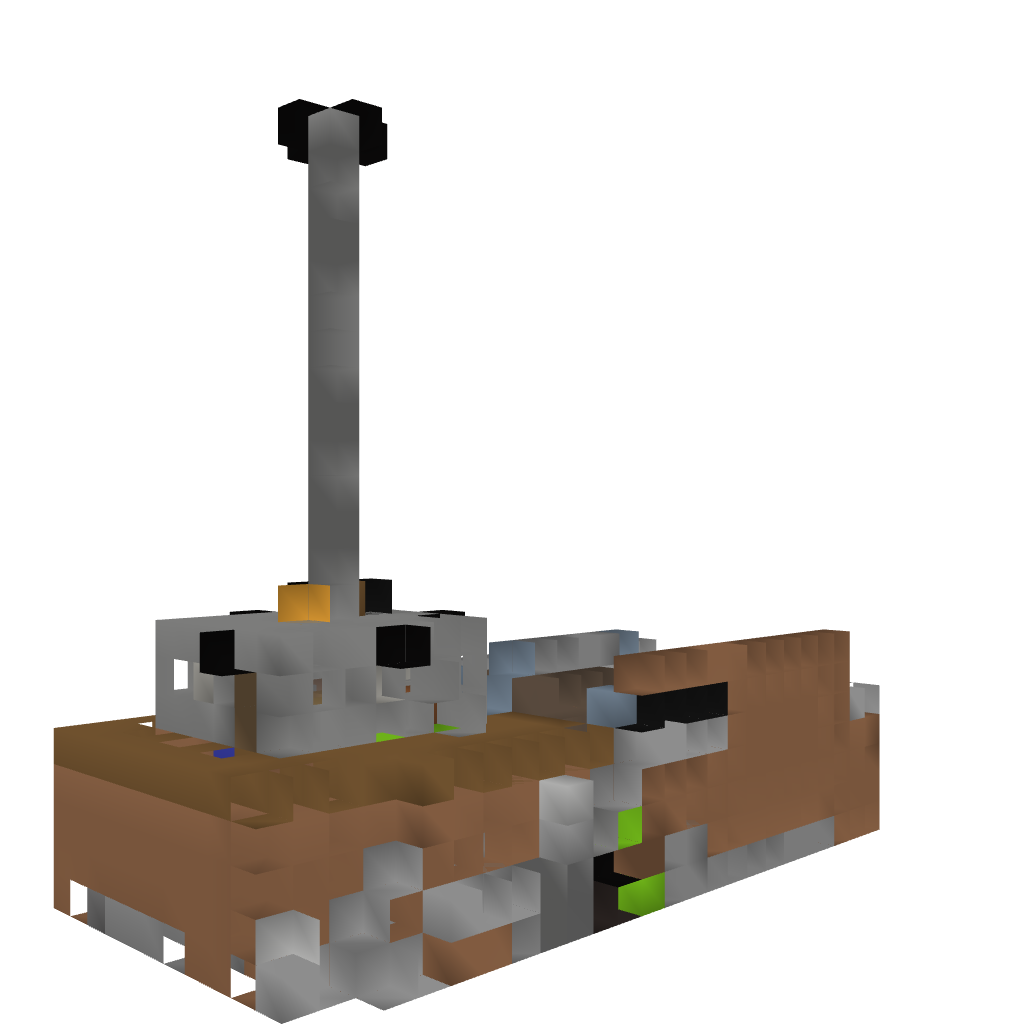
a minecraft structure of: Small House